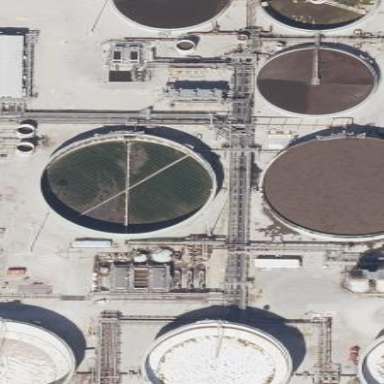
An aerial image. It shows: Storage tank which is man-made and housed in building.